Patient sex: M
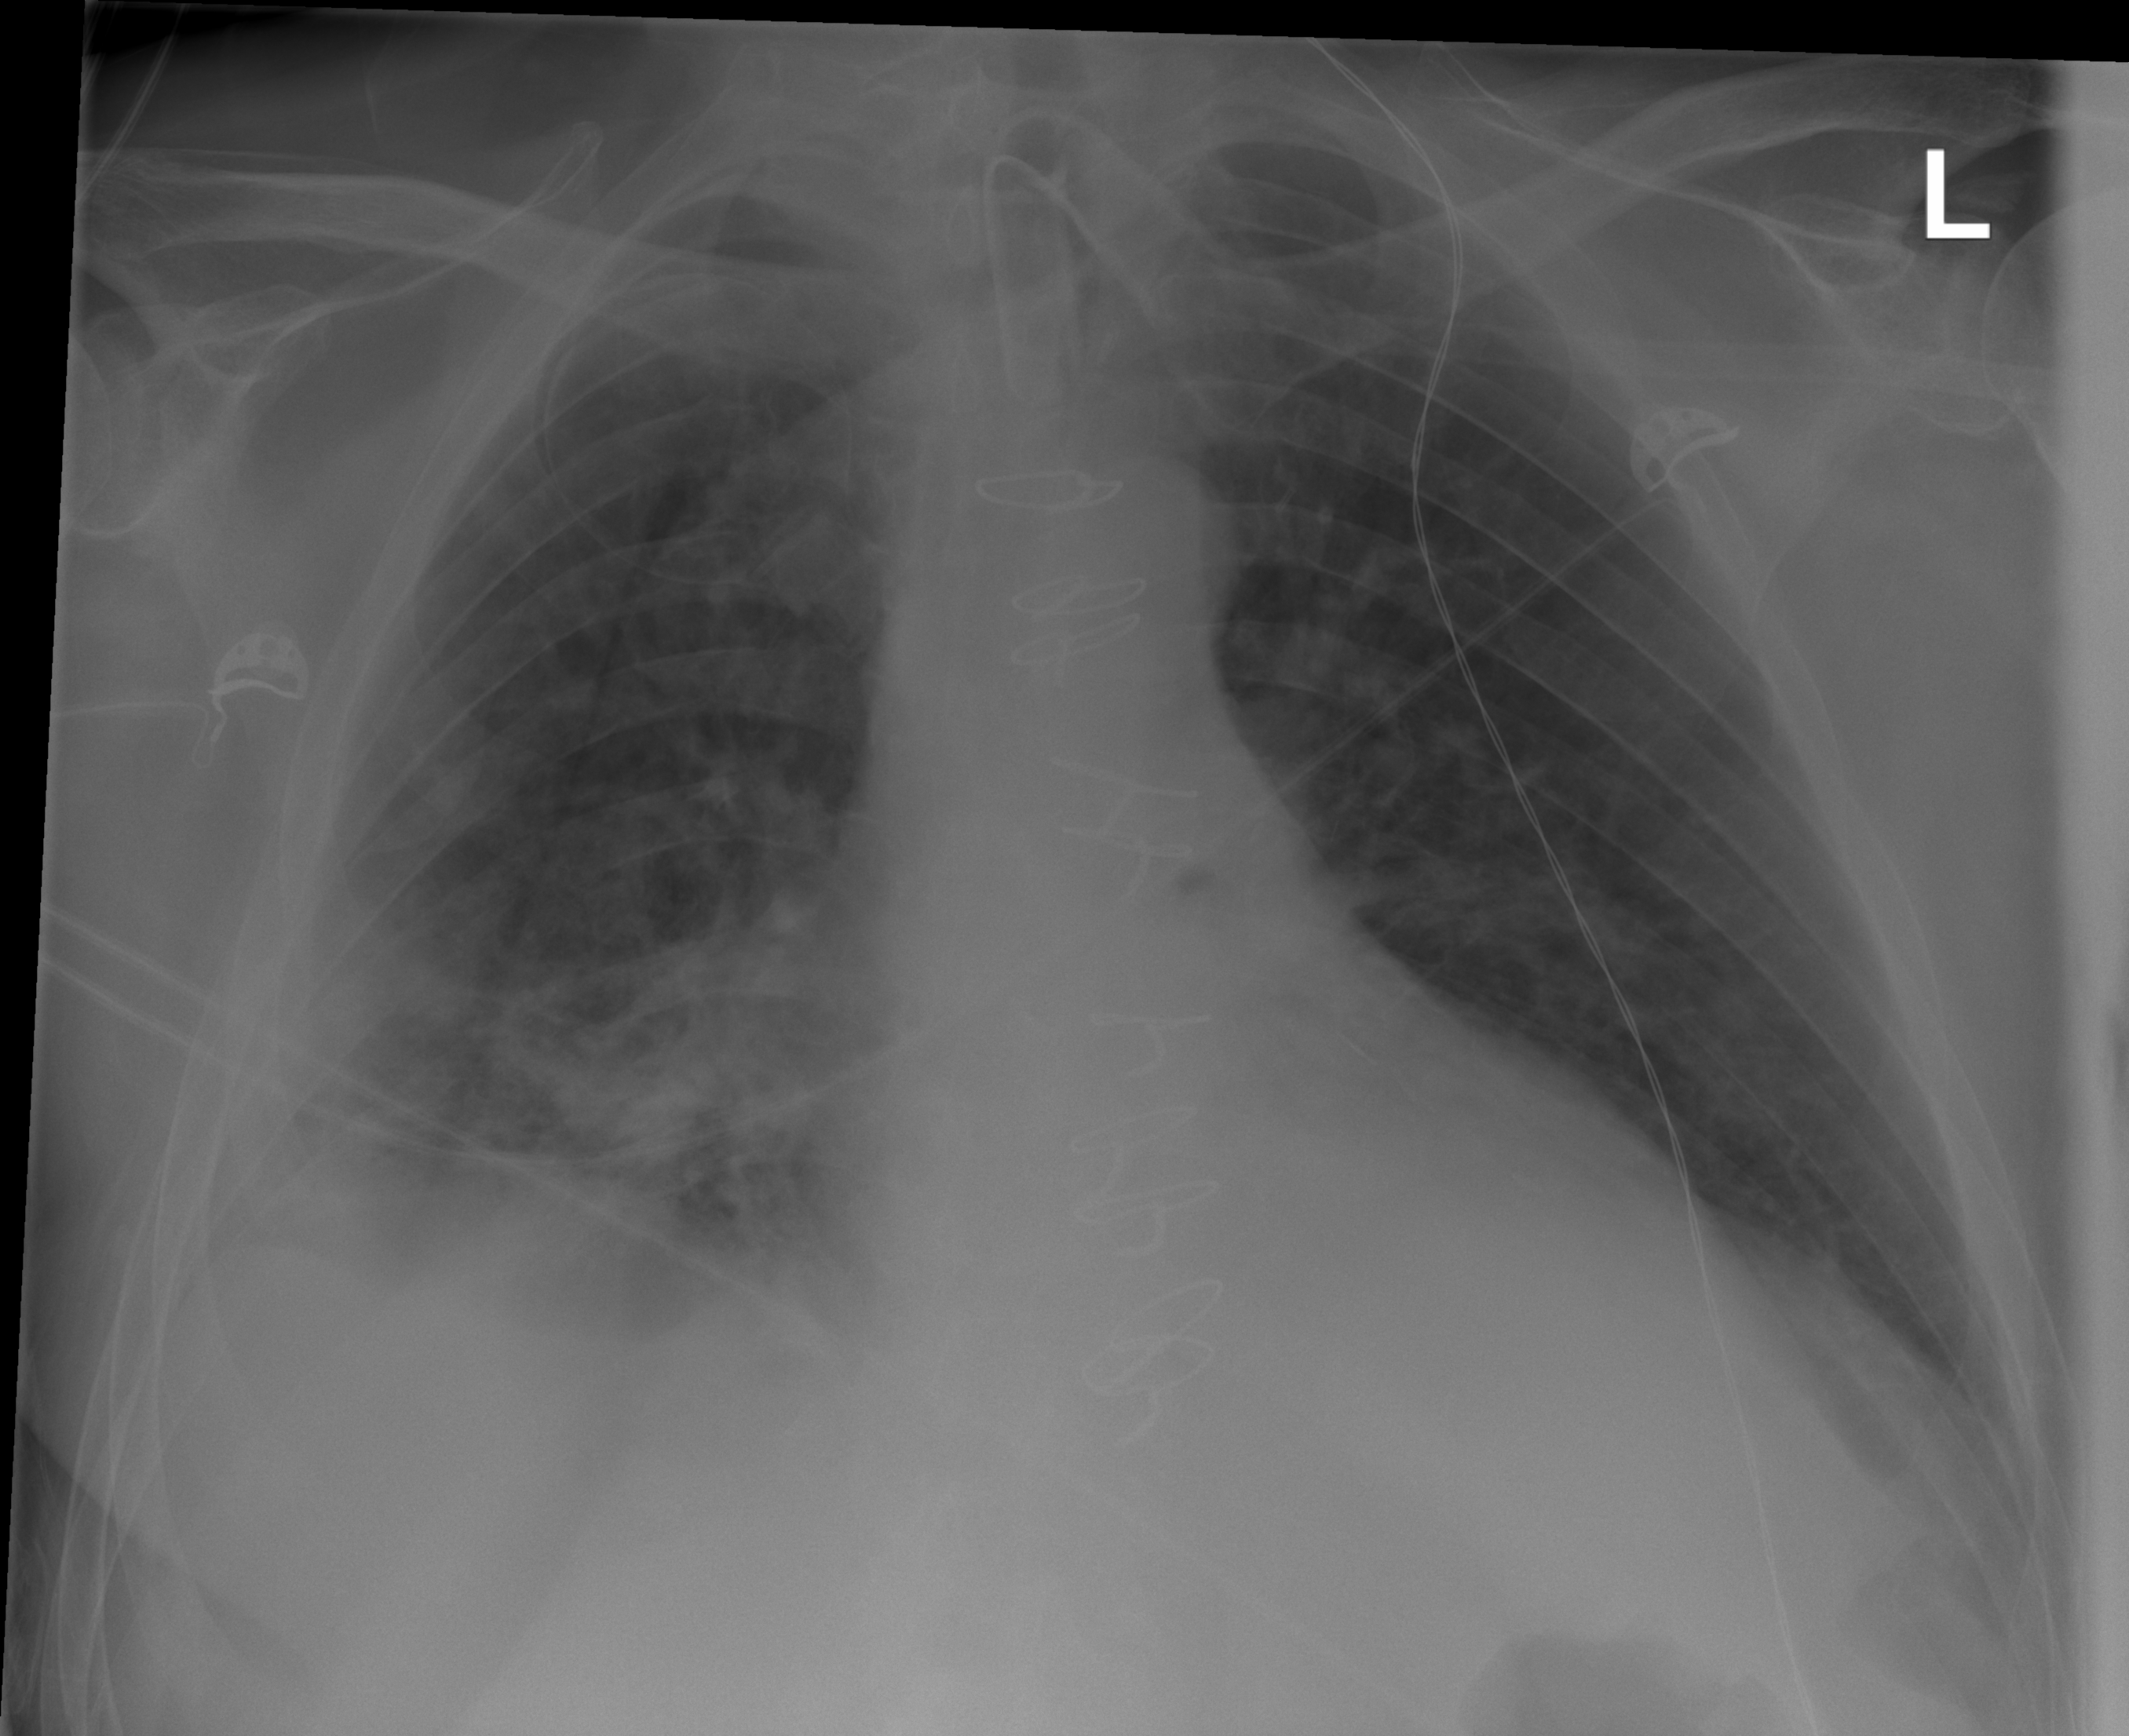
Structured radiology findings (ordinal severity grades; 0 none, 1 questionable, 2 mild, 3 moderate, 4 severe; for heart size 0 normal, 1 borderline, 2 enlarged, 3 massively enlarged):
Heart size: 2
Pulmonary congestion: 0
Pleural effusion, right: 0
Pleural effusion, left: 0
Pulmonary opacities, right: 2
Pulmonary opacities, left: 2
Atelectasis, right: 2
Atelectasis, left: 2